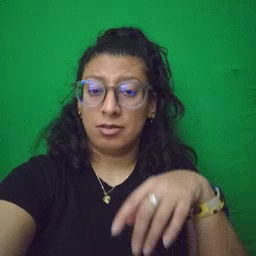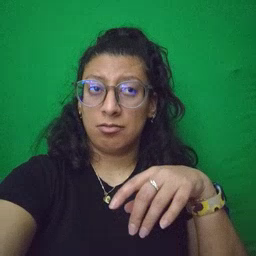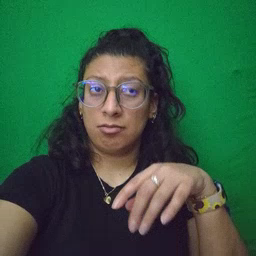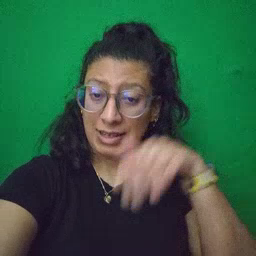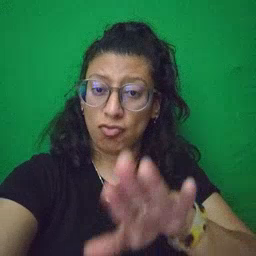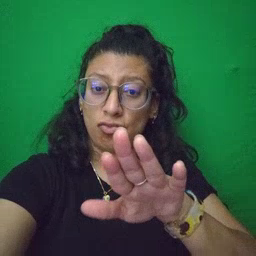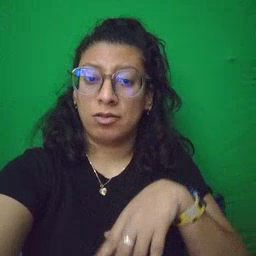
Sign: into